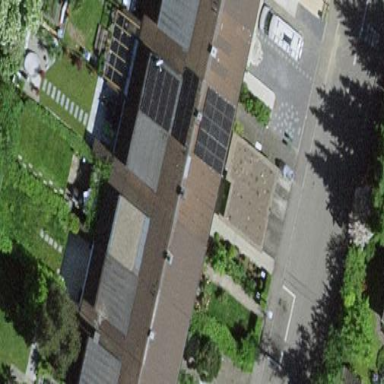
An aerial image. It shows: Terrace building.